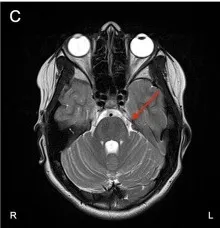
(C) Axial plane MRI exhibiting faint linear/T2 signal hypointensities within the Pons (red arrow).
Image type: radiology (mri)